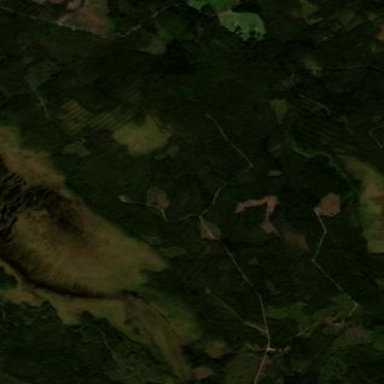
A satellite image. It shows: Mixed woodland area with various types of leaves.